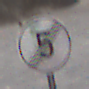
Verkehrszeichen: EndeGeschwindigkeit5
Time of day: MorningAfternoon
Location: Outdoor (Nature)
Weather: PartlyCloudy
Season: Winter
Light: Natural